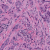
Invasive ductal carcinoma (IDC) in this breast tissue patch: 1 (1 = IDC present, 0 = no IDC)